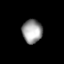
Tissue: lung
Cell type: T cells
Senescence score: 0.1448
Nuclear area (px): 461
Mean DAPI intensity: 156.072